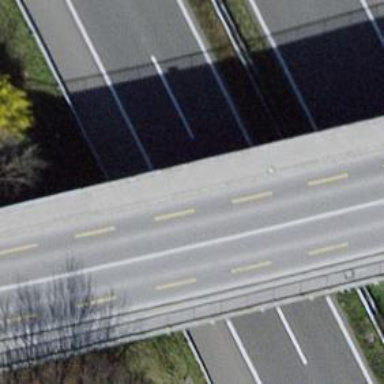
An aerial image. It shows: Cycle lane on asphalt bridge.